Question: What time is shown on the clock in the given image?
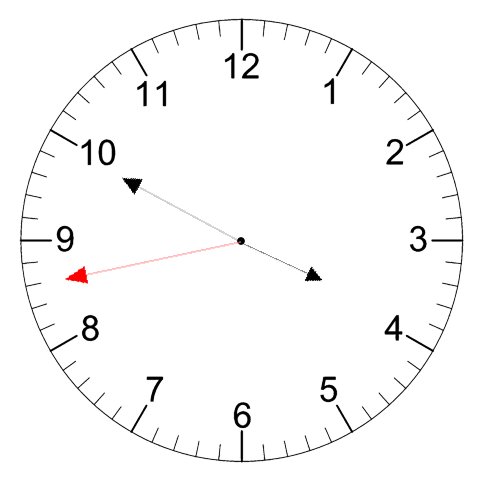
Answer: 03:49:43